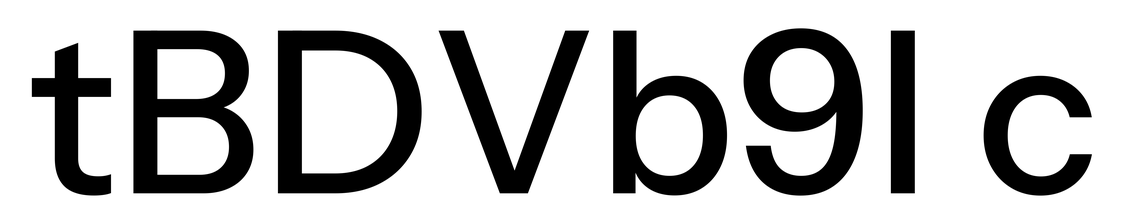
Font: InstrumentSans_Medium